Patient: sex M, age 61
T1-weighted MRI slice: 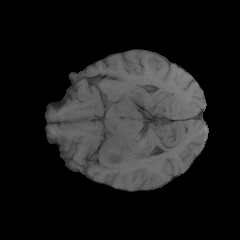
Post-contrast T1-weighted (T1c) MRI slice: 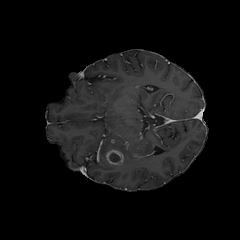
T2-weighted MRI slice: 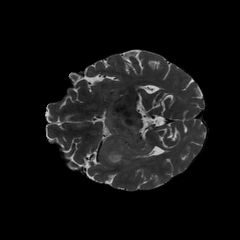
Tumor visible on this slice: yes
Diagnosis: Glioblastoma, IDH-wildtype
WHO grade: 4